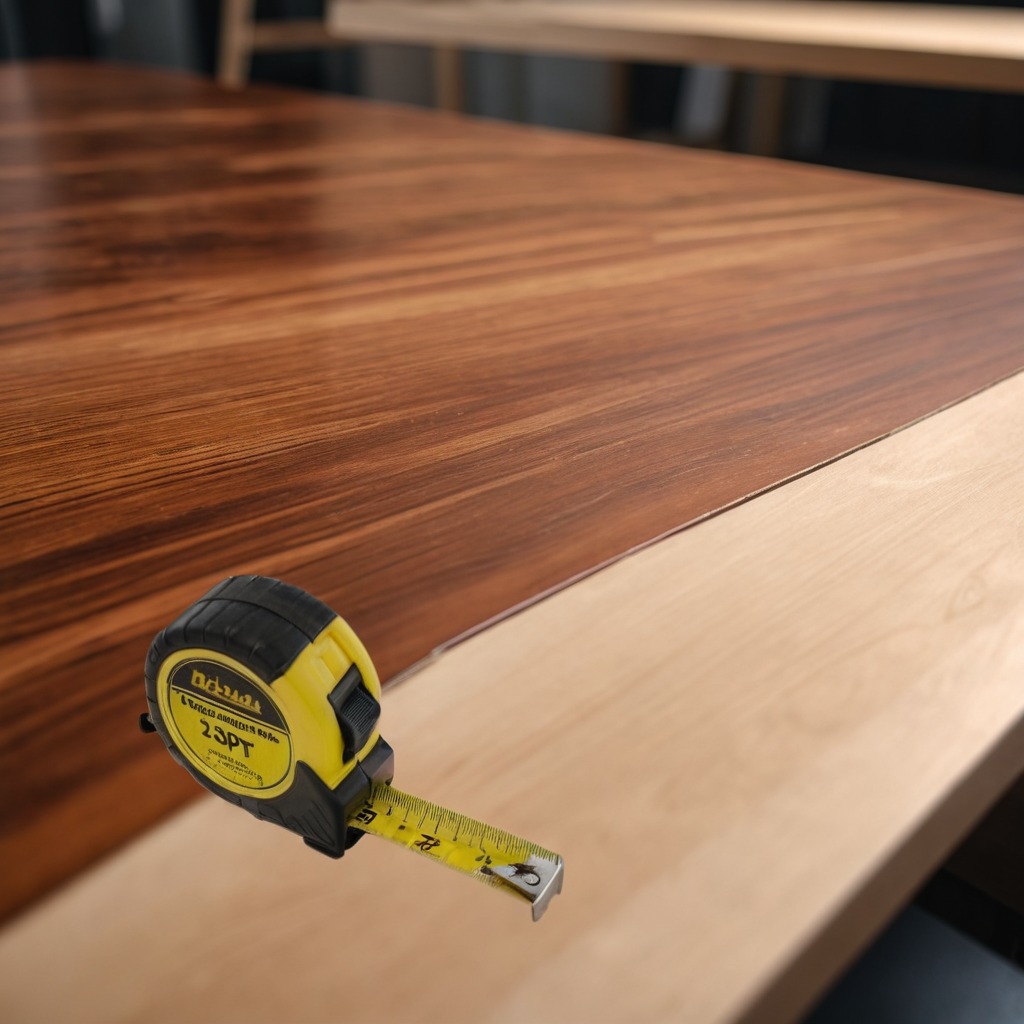
A measuring tape is lying on the wooden table in the carpentry studio.